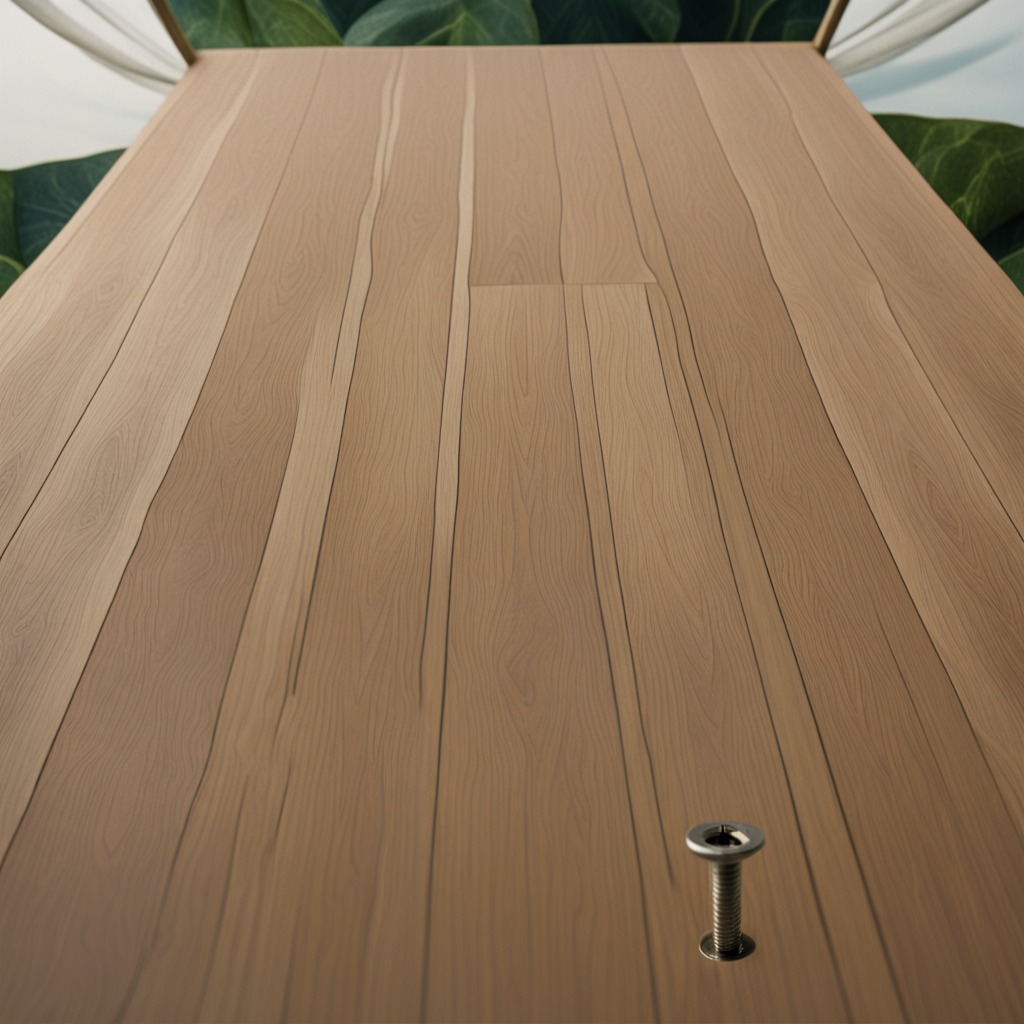
A metal screw lies on the wooden table inside a jungle field workshop tent.